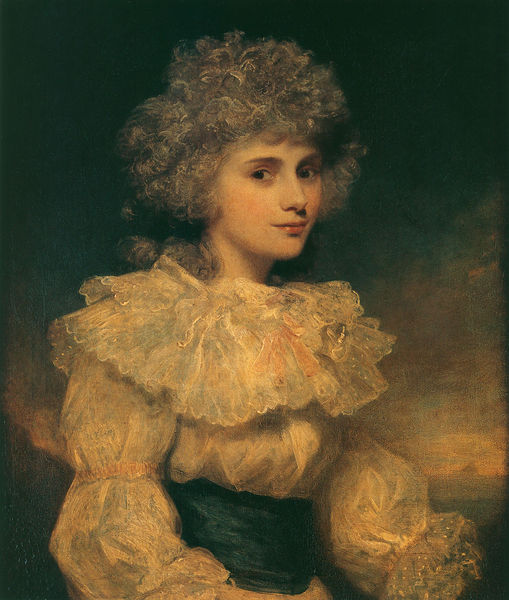
Titel: Lady Elizabeth Foster
Künstler: Sir Joshua Reynolds
Institution: Derbyshire, Chatsworth, The Devonshire Collection
Schlagwörter: blau, gemälde, weiß, grün, mädchen, frau, frisur, grau, kleid, nase, blick, gürtel, alt, jung, augen, bluse, gesicht, kragen, spitze, portrait, öl, haare, sitzend, locken, traurig, perücke, tüll, junge, rüschen, oberkörper, lockig, geschnürt, romantisch, spitzenkragen, schmucklos, rüschchen, hunge, strubbelkopf